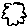
Label: cloud